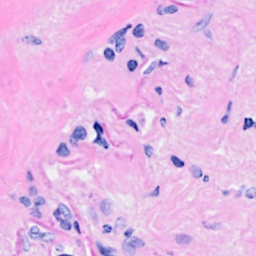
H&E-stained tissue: Breast